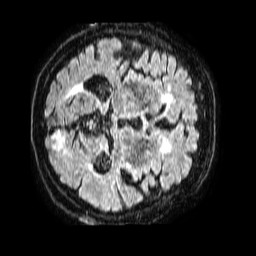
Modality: FLAIR
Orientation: axial
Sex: male
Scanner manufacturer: philips
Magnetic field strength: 1.5 T
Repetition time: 4.8 s
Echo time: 0.3 s